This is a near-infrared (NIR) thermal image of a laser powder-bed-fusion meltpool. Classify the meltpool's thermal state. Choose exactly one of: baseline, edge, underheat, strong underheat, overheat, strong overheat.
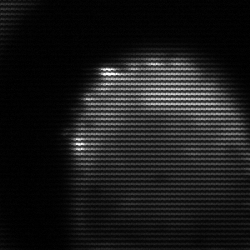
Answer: edge